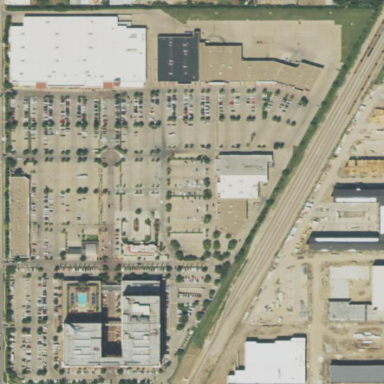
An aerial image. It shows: Retail area.